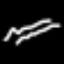
Label: squiggle